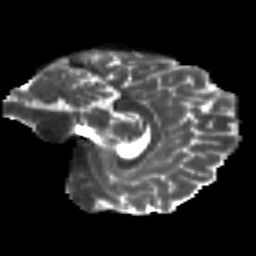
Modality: T2w
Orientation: sagittal
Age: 33
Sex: female
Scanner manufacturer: siemens
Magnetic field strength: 3 T
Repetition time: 8.8 s
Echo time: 0.085 s